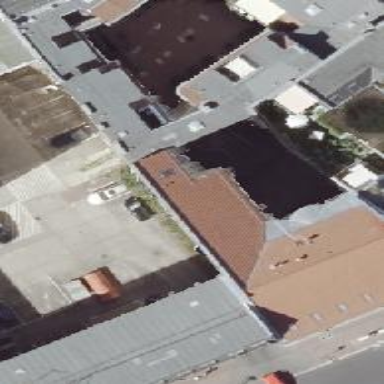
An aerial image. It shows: Yellow apartment building with red roof.